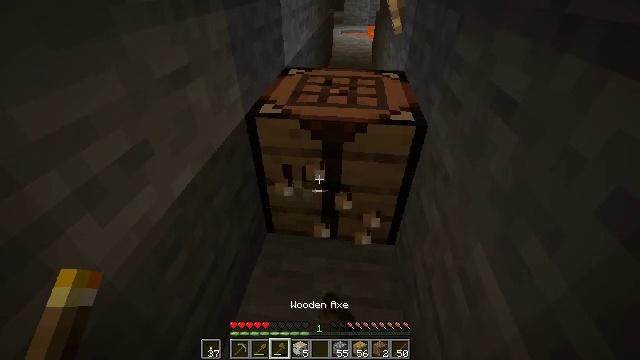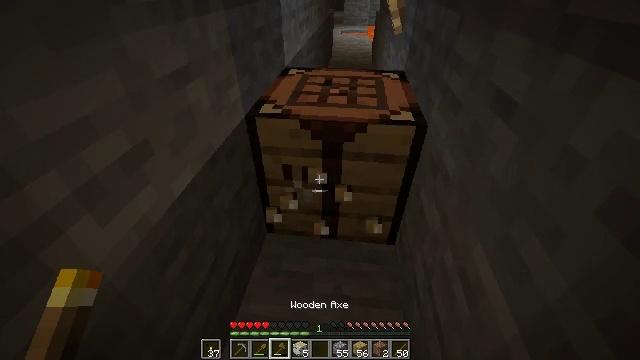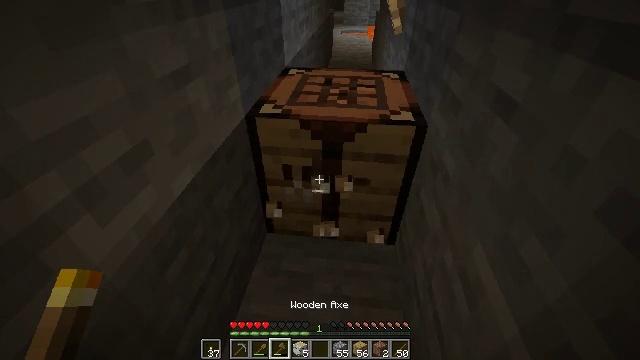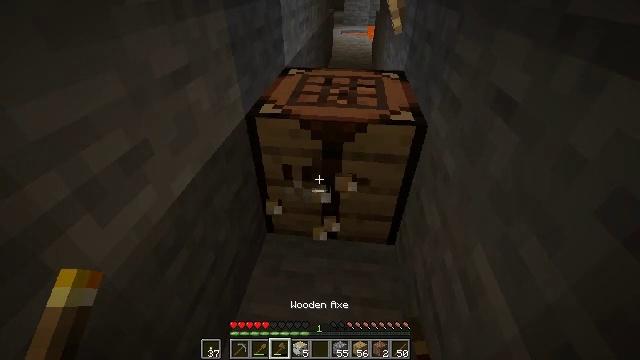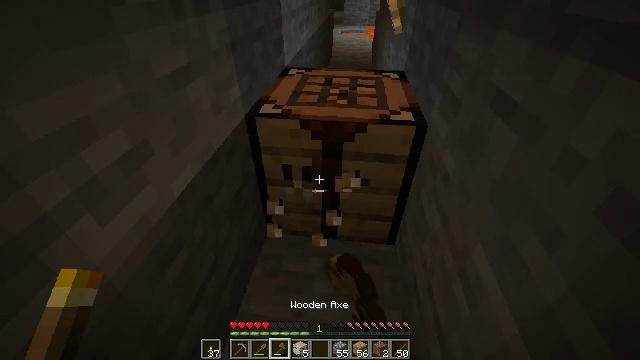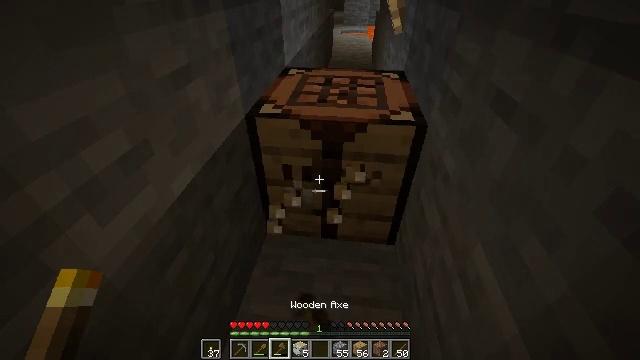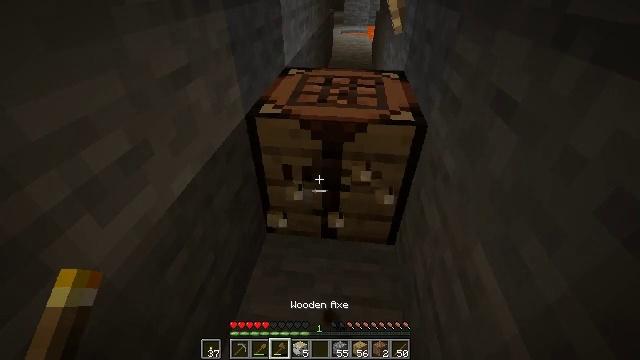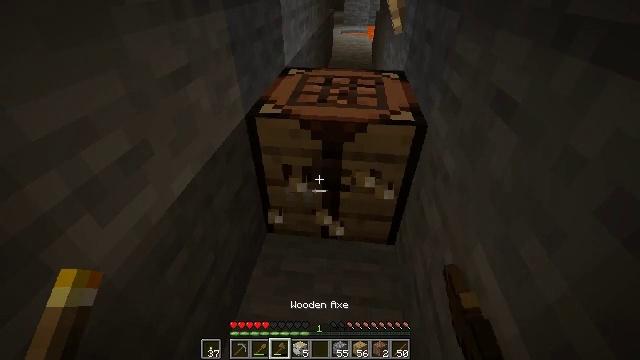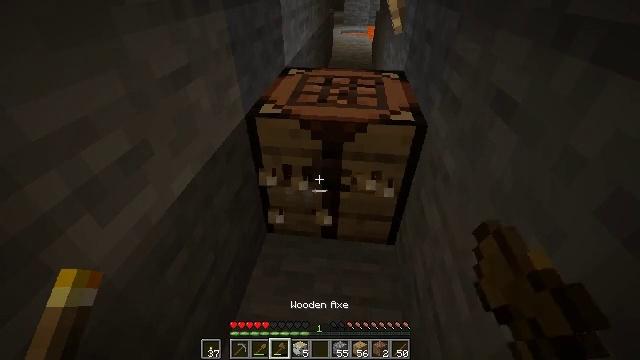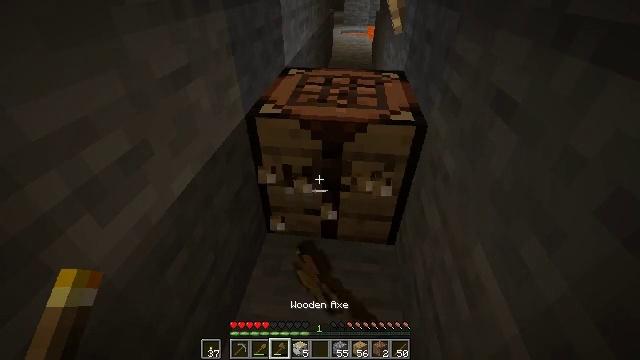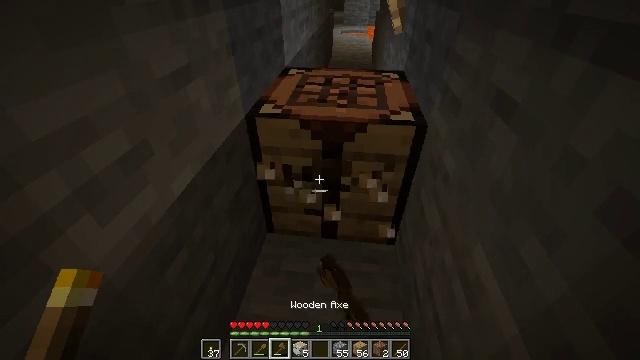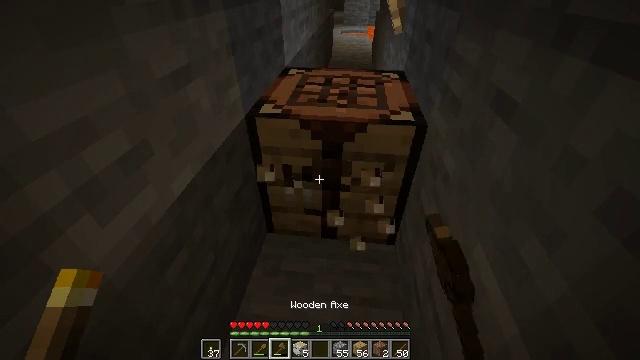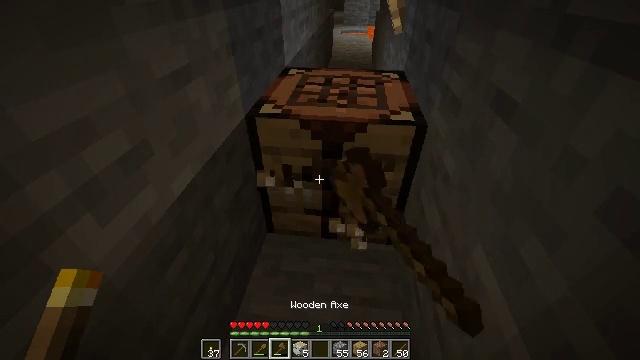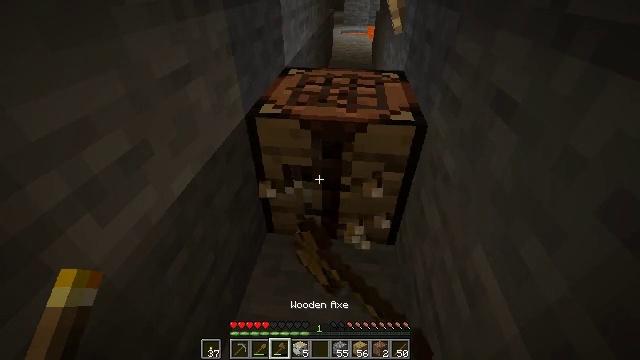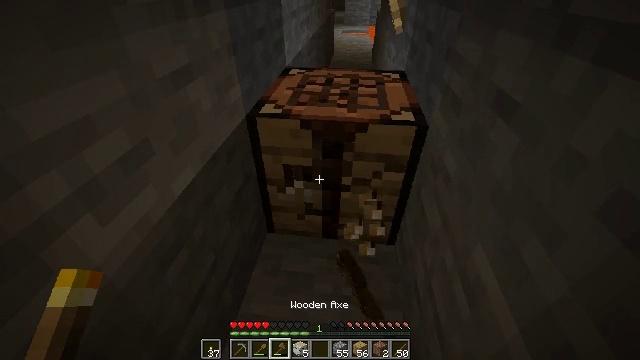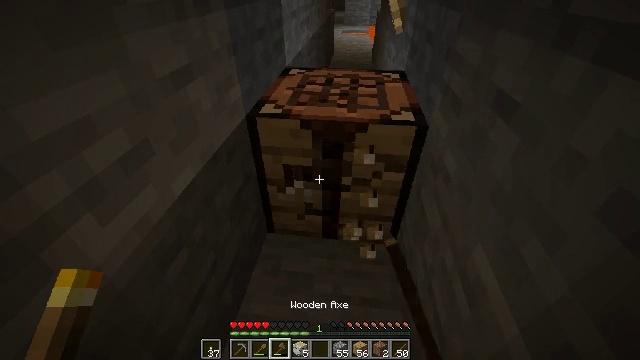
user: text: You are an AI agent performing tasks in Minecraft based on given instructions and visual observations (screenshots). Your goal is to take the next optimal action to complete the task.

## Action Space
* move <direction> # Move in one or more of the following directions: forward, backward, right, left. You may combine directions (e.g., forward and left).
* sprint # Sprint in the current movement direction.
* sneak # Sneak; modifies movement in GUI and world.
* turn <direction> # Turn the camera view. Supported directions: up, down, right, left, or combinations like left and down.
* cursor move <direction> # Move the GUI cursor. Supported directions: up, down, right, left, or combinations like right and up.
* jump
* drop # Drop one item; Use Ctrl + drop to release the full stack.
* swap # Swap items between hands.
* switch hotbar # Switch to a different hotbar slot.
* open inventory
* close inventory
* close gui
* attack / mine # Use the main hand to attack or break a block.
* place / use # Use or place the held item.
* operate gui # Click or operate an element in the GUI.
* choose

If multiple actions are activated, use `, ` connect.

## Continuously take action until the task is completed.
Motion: motion action
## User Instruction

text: Get the crafting table into the inventory.
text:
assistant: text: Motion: attack / mine
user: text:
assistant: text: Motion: attack / mine
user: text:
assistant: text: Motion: attack / mine
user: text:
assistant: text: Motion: attack / mine
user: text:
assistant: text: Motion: attack / mine
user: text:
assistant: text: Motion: attack / mine
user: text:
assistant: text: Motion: attack / mine
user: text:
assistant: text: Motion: attack / mine
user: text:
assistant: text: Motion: attack / mine
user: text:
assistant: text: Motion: attack / mine
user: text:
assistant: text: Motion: attack / mine
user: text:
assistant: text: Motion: attack / mine
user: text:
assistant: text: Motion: attack / mine
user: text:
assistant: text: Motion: attack / mine
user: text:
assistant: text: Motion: attack / mine
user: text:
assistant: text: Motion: attack / mine
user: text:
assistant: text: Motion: attack / mine
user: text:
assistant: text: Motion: attack / mine
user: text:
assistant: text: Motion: attack / mine
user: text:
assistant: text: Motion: attack / mine
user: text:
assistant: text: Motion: attack / mine
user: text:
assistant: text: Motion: attack / mine
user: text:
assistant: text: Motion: attack / mine
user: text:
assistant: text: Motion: attack / mine
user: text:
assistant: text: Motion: attack / mine
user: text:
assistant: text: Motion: attack / mine
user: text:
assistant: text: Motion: attack / mine
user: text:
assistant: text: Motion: attack / mine
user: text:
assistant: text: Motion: attack / mine
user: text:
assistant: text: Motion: attack / mine